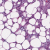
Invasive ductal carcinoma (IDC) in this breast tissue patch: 1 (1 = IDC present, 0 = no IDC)